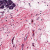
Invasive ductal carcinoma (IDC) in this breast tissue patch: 0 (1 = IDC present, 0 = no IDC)